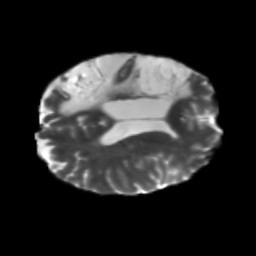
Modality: T2w
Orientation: axial
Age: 49
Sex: male
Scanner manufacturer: siemens
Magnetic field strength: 3 T
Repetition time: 5.47 s
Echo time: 0.0854 s